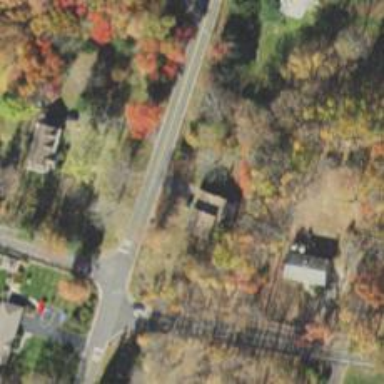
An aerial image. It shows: Driveway leading to service road.